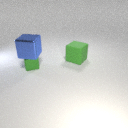
small green metal cube to the left of large green rubber cube